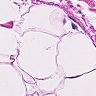
Metastatic tissue present: no